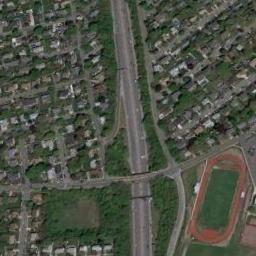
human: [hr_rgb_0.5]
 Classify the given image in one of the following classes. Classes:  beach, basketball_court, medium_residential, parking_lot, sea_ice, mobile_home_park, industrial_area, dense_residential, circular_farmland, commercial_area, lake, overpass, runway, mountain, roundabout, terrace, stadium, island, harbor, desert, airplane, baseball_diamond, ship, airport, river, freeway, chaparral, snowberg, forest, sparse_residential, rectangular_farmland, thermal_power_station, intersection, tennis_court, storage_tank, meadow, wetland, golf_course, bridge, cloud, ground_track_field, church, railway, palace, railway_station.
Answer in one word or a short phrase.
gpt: ground_track_field